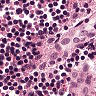
Metastatic tissue present: no